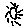
Label: sun